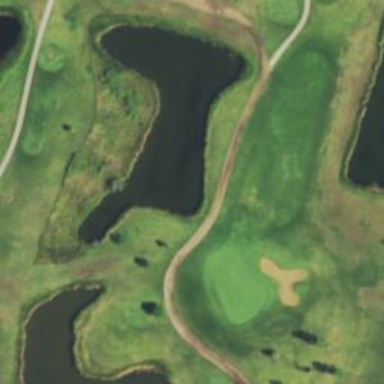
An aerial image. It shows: Golf hole.